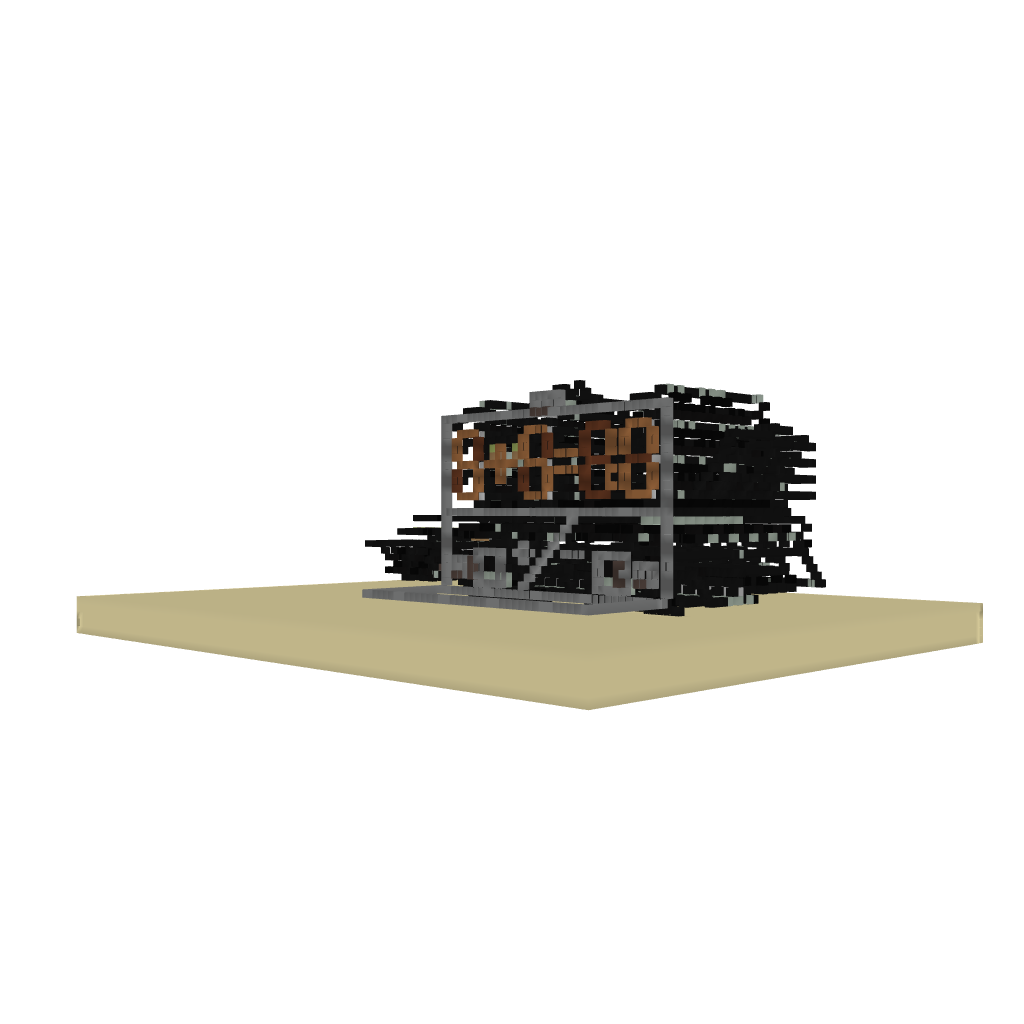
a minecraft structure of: minecraft calculator